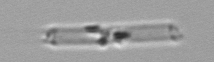
Label: Cerataulina_pelagica